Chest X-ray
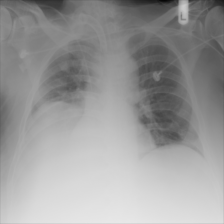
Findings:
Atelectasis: negative
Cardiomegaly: negative
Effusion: negative
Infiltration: negative
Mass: negative
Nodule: negative
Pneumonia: negative
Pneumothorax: negative
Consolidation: negative
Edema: negative
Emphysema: negative
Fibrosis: negative
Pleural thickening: negative
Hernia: negative